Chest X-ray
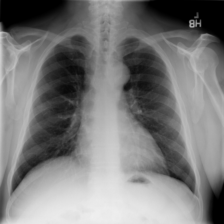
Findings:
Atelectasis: negative
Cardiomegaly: negative
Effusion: negative
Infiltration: negative
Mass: negative
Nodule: negative
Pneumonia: negative
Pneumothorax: negative
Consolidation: negative
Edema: negative
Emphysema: negative
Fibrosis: negative
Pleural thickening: negative
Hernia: negative